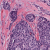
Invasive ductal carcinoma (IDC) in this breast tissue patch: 1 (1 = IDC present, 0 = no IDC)